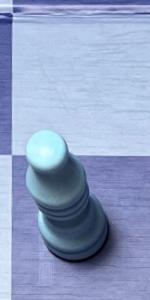
Label: Bishop_White